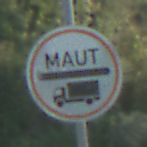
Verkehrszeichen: Mautpflicht
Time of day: MorningAfternoon
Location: Outdoor (RoadRail)
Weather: Clear
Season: NotSpecified
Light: Natural